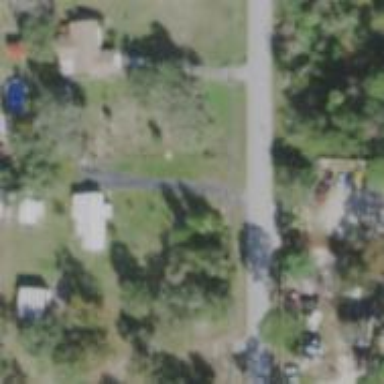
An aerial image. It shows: Driveway leading to service road.